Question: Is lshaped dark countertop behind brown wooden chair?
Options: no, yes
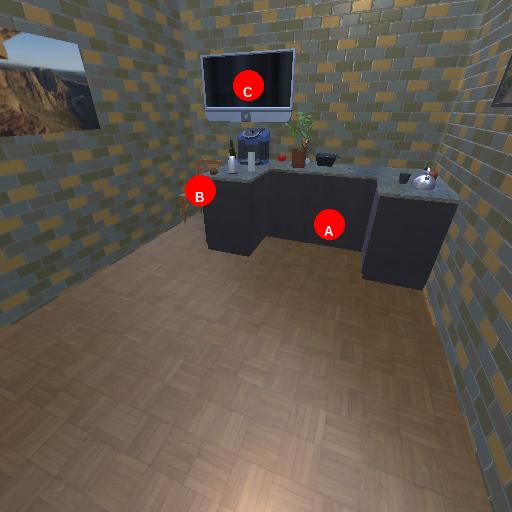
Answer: no